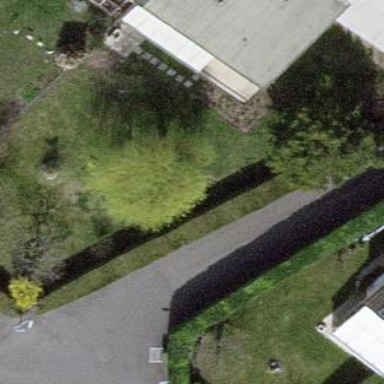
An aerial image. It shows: Garden surrounded by fence.